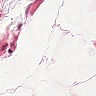
Metastatic tissue present: no